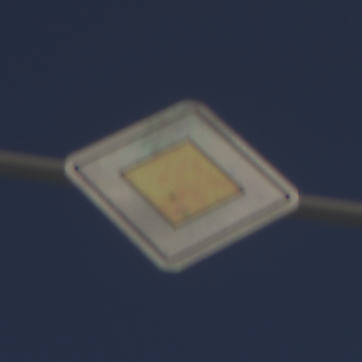
Verkehrszeichen: Vorfahrtsstrasse
Umgebung: Outdoor, Nature
Tageszeit: SunriseSunset
Wetter: Clear
Licht: Natural
Jahreszeit: NotSpecified
Kontrast: HighContrast